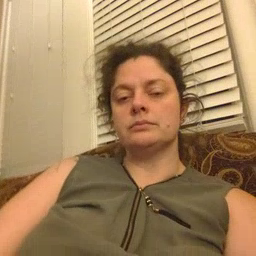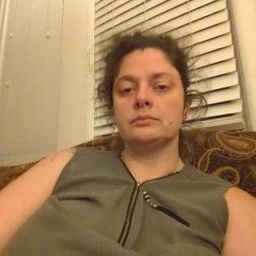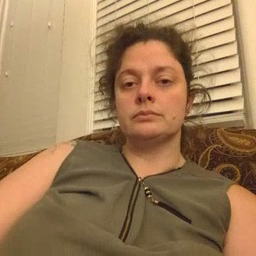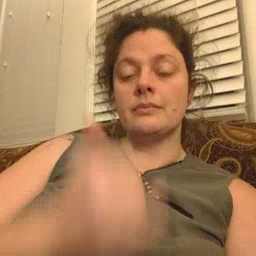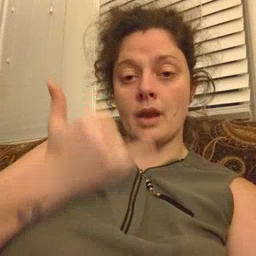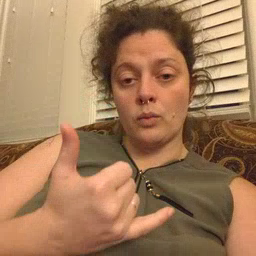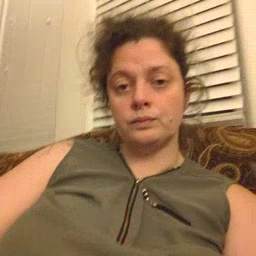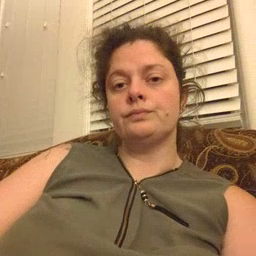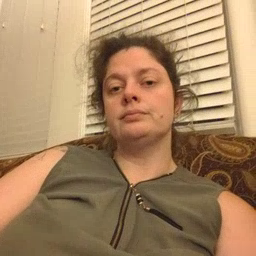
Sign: now